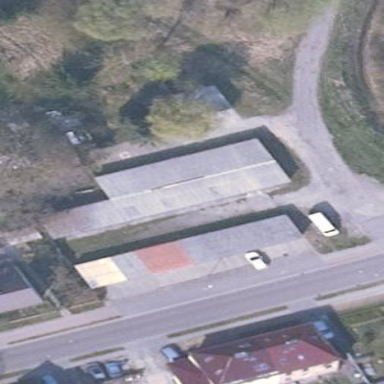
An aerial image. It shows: Group of garages.